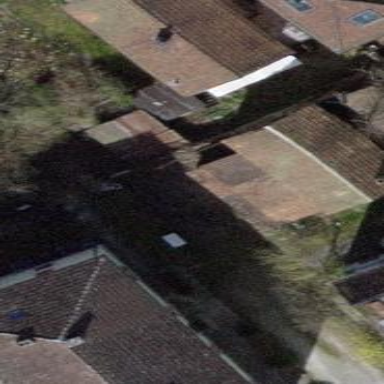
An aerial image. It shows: Shed building.